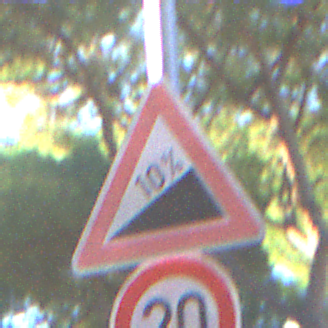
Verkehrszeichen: Steigung10
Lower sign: Geschwindigkeit20
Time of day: MorningAfternoon
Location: Outdoor (Suburban)
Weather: Clear
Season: NotSpecified
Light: Natural